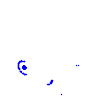
Particle: pion